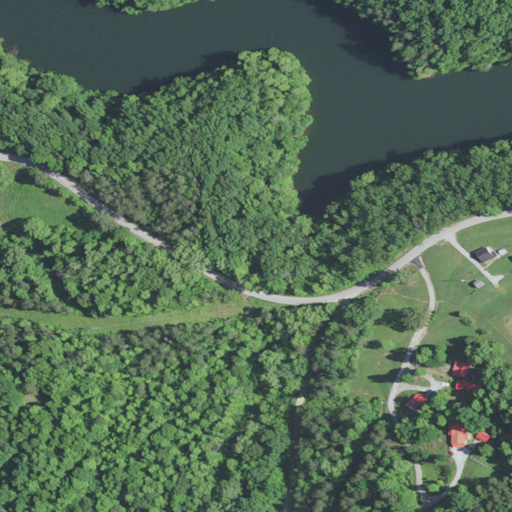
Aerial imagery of valley in Kentucky named Gray Hollow containing mixed forest, deciduous forest, open water, open development, low intensity development, evergreen forest, pasture, medium intensity development, and grassland